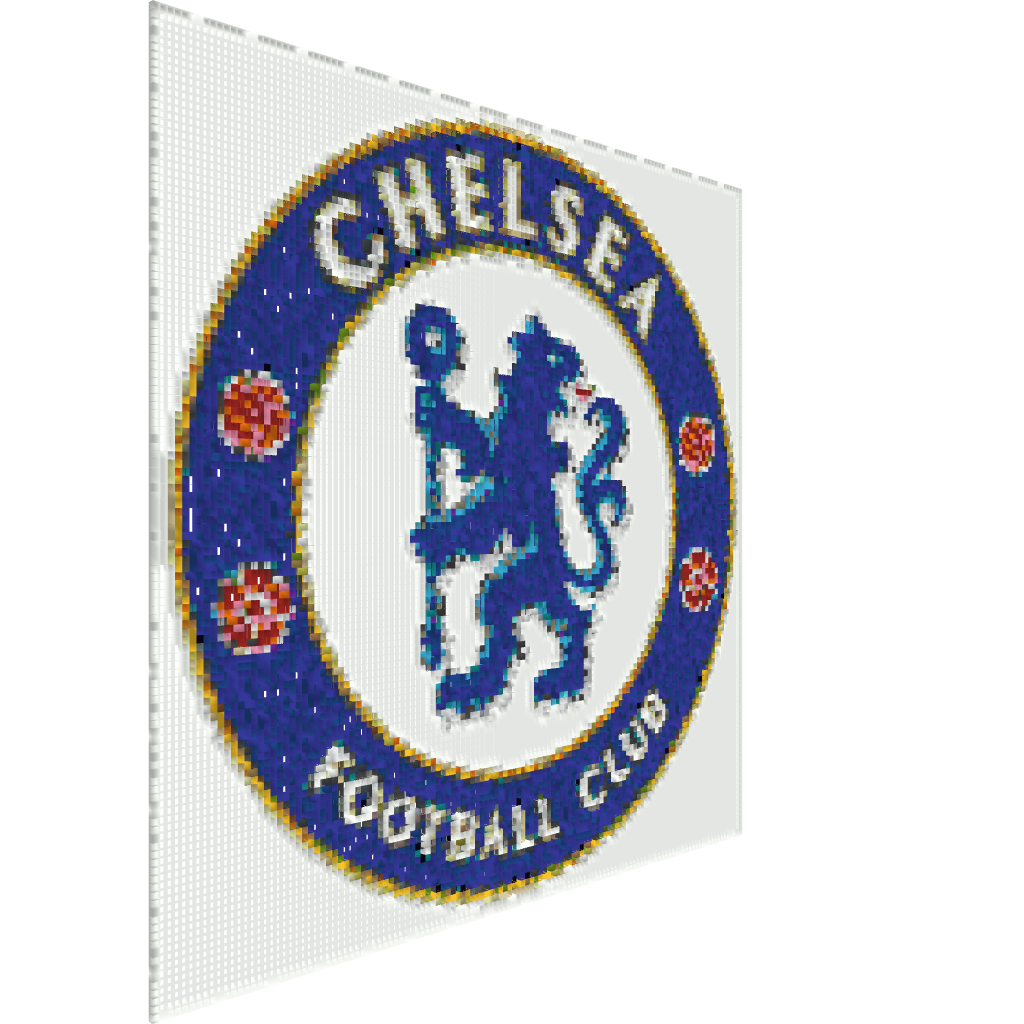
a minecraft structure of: Chelsea Badge Pixel Art